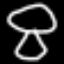
Label: mushroom